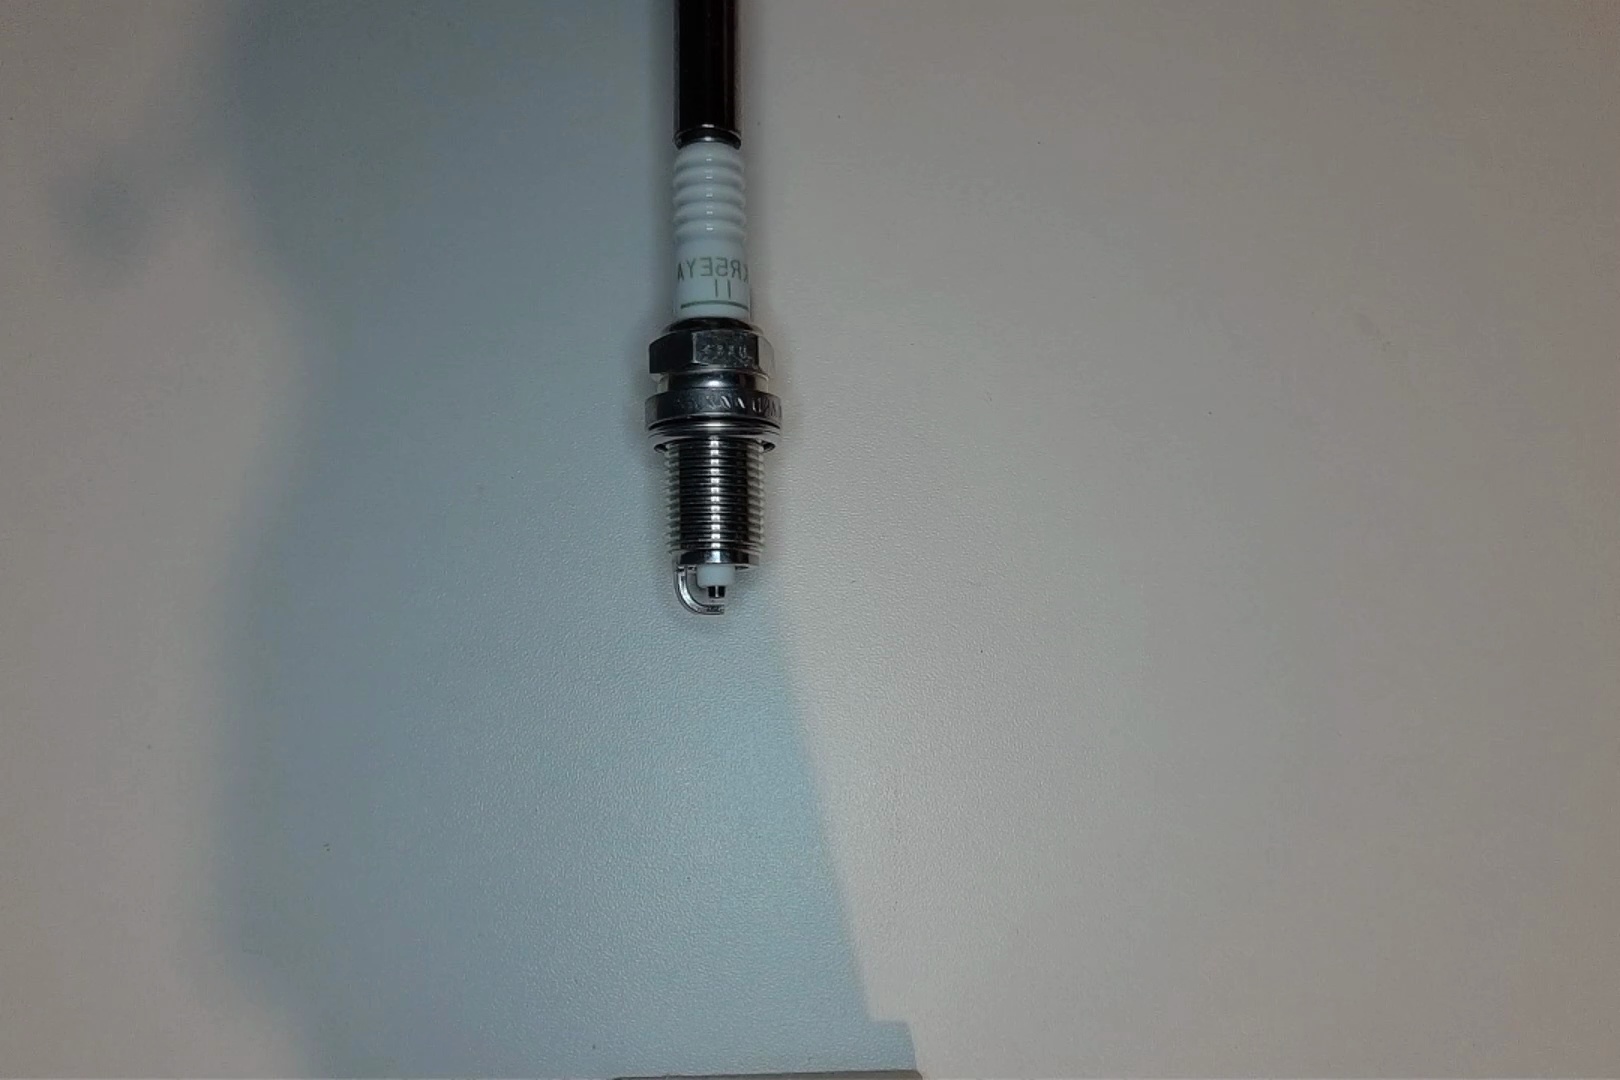
Label: no anomaly